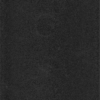
Label: dusty